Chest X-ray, AP view. Patient: 80 years old, sex F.
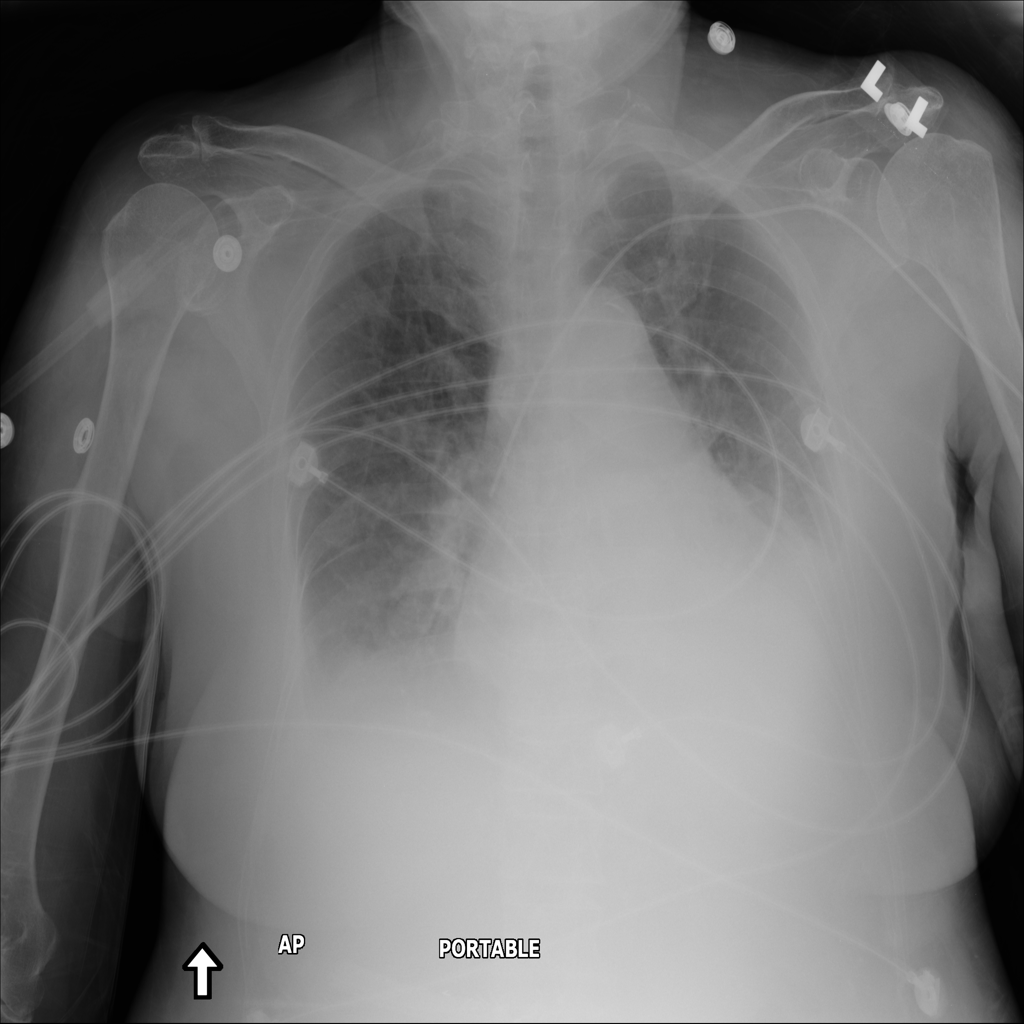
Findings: No Finding